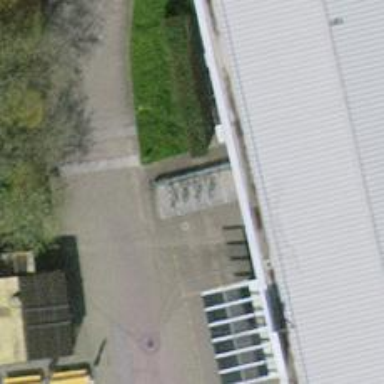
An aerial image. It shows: Bicycle parking facility.